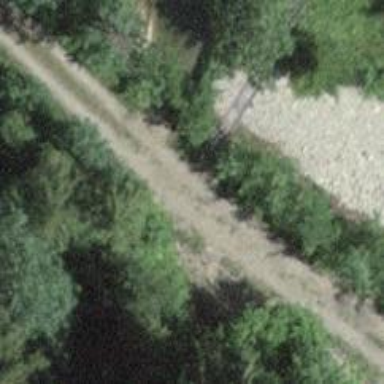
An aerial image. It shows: Path on bridge.